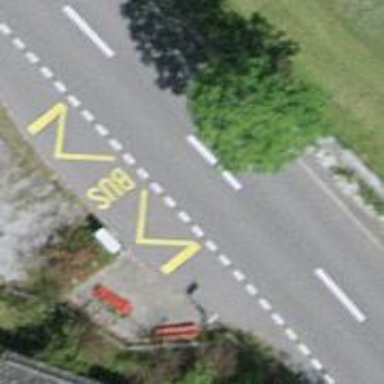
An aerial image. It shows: Public transport stop position.